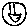
Label: smiley face